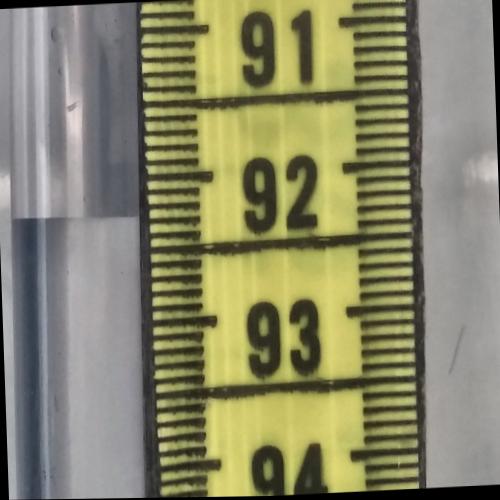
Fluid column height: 92.3 cm